Question: The overflow hidden property is not working as expected when trying it with parallax scrolling.
I am trying to accomplish parallax scrolling with JavaScript everything should work fine but when i try to set the overflow to hidden the image still appearing outside the div
Here is the HTML
'''
<div id="page2">
<p id="bb">The title</p> //Some title
<div id="bg"></div> //Blue box in front of the image(design decision)
<img src="img/Food.jpg" alt="prlx" id="prlx"/> //The image which has the proprety
</div>
'''
Here is my JavaScript eventListener and the function :
'''
window.addEventListener("scroll",func,false);
function func(){
prlx_lyr_1 = document.getElementById("prlx");
prlx_lyr_1.style.top = (window.pageYOffset/4)+"px"
}
'''
And this is my CSS for the image which i am trying to hide the overflowing parts :
'''
#page2 img{
position:relative;
top:-300px;
}
'''
And this is the CSS of the div which contain the image
'''
#page2{
overflow:hidden;
height:250px;
}
'''
There is some extra CSS for the #bg
here is a
You can notice that the overflow is not hidden the container div is the blue side in the page
Here is a <URL>
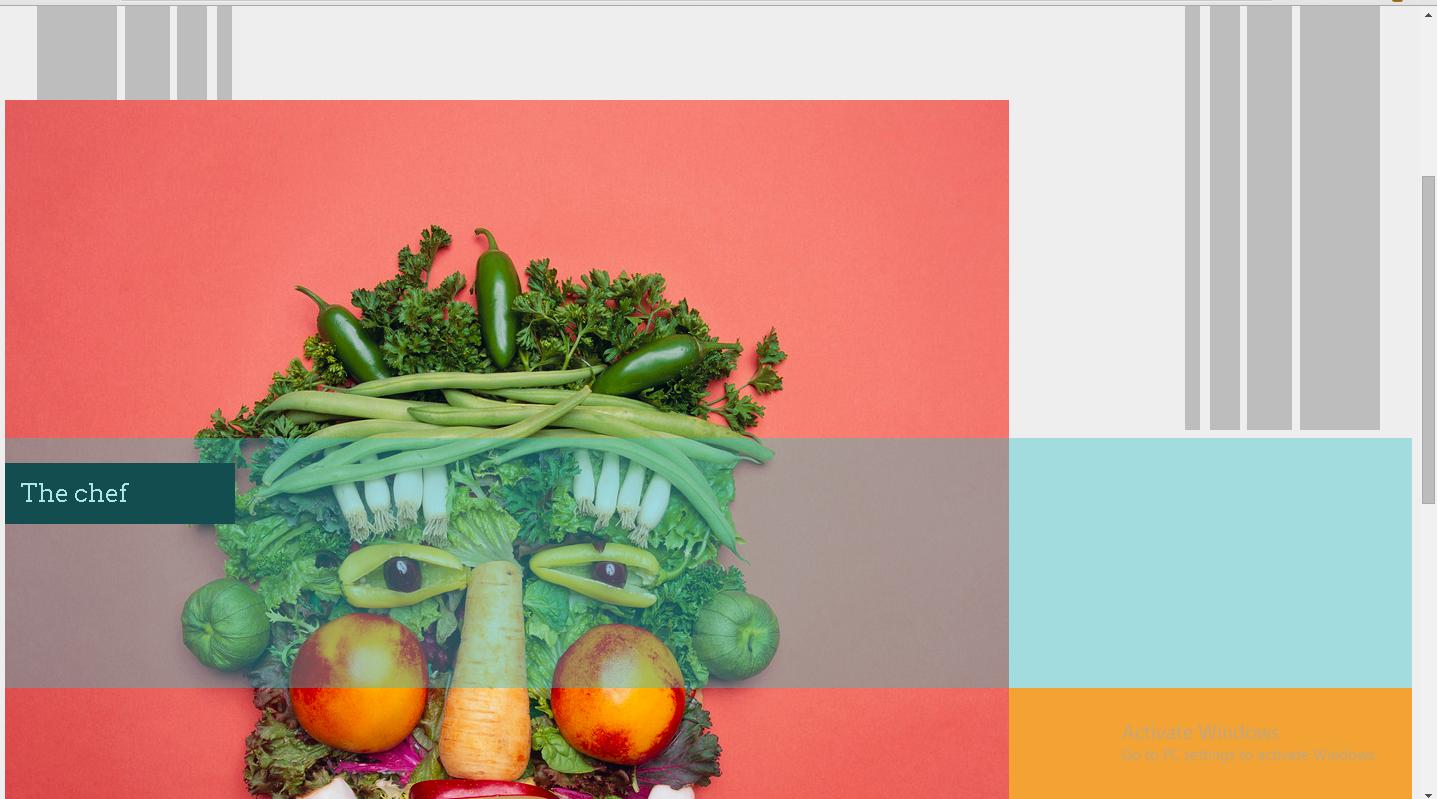
Answer: So the issue is 'position: fixed' breaks the element out of the flow of the document and unlike 'absolute' it can't be contained by using 'relative' on a parent. Instead you should set this image as a 'background' set to 'fixed' on a 'div' that is 'position: absolute':
'''
<div id="page2">
<p id="bb">The chef</p>
<div id="bg"></div>
<div id="bg-image"></div>
</div>
'''
'''
#page2{
overflow:hidden;
height:250px;
position: relative;
}
#bg{
background: #33c1c9;
height:250px;
width:100%;
position:relative;
z-index:74897;
opacity:0.4;
}
#bg-image{
background: url("http://im47.gulfup.com/1Y5tcL.jpg") no-repeat fixed;
position: absolute;
height: 100%;
width: 100%;
top: 0;
left: 0;
}
'''
<URL>